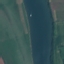
Land use / land cover class: River